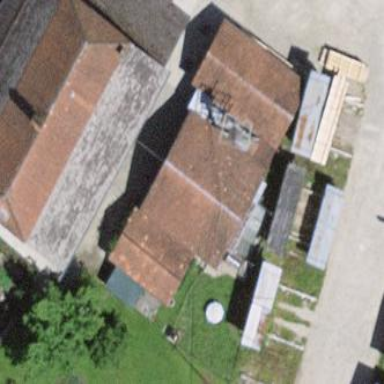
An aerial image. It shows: View of roof of building.